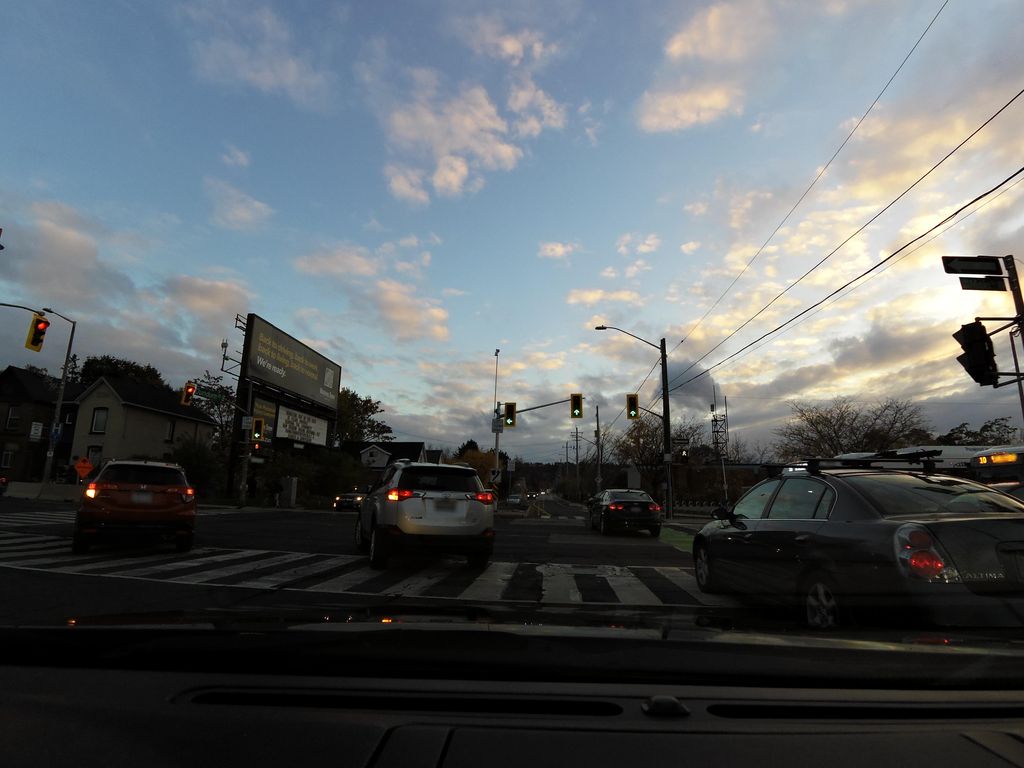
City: hamilton